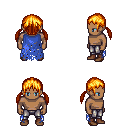
a pixel art fantasy rpg character, male body template, human, dark skin, blue tattered cape, metal pants, light blonde twin-tailed hairstyle, brown shoes, four views (front, back, left, right), 2x2 character sprite sheet, small pixel art, hard edges, no anti-aliasing